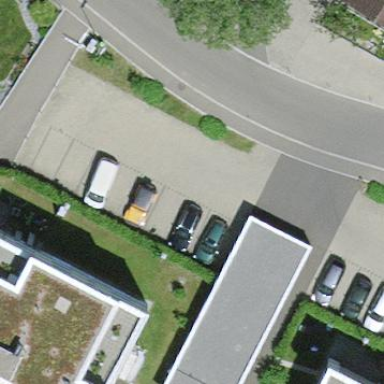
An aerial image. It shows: Parking area.